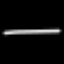
Label: line